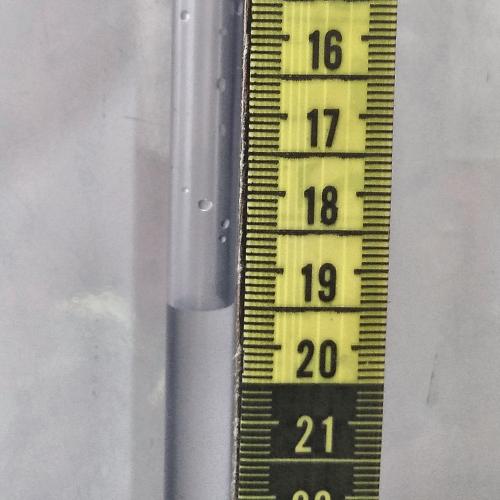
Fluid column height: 19.5 cm